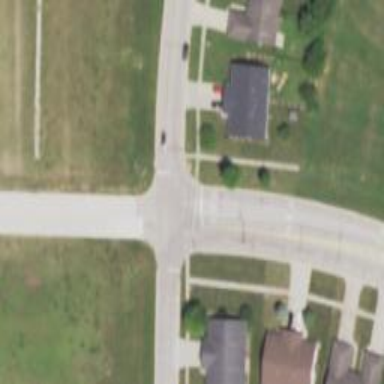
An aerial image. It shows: Road with "through" markings.